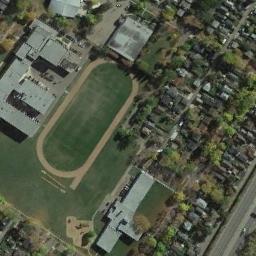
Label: ground_track_field